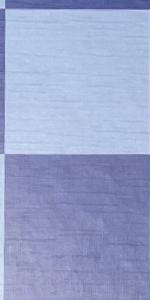
Label: Empty